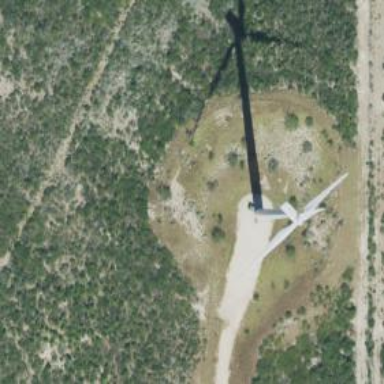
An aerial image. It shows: Wind turbine generator that utilizes wind as its source for generating electricity. It is of the horizontal axis type.